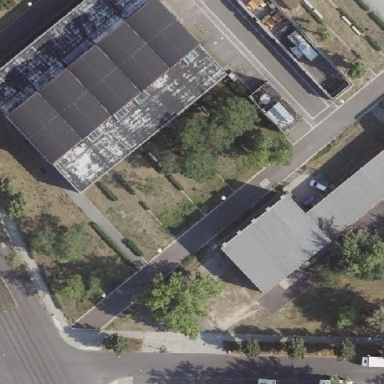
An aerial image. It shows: Part of building is shown in the image.